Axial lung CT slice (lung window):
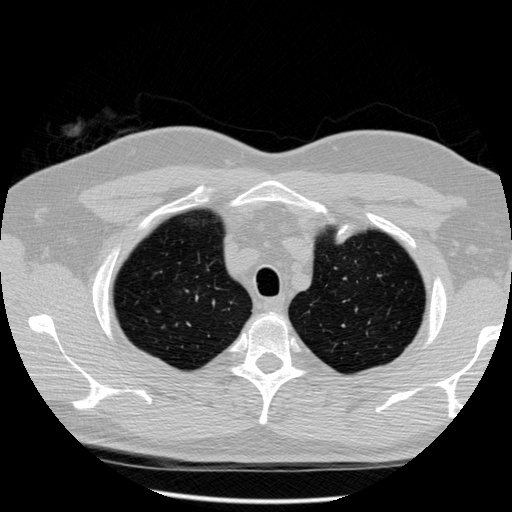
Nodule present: no